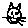
Label: cat